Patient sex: M
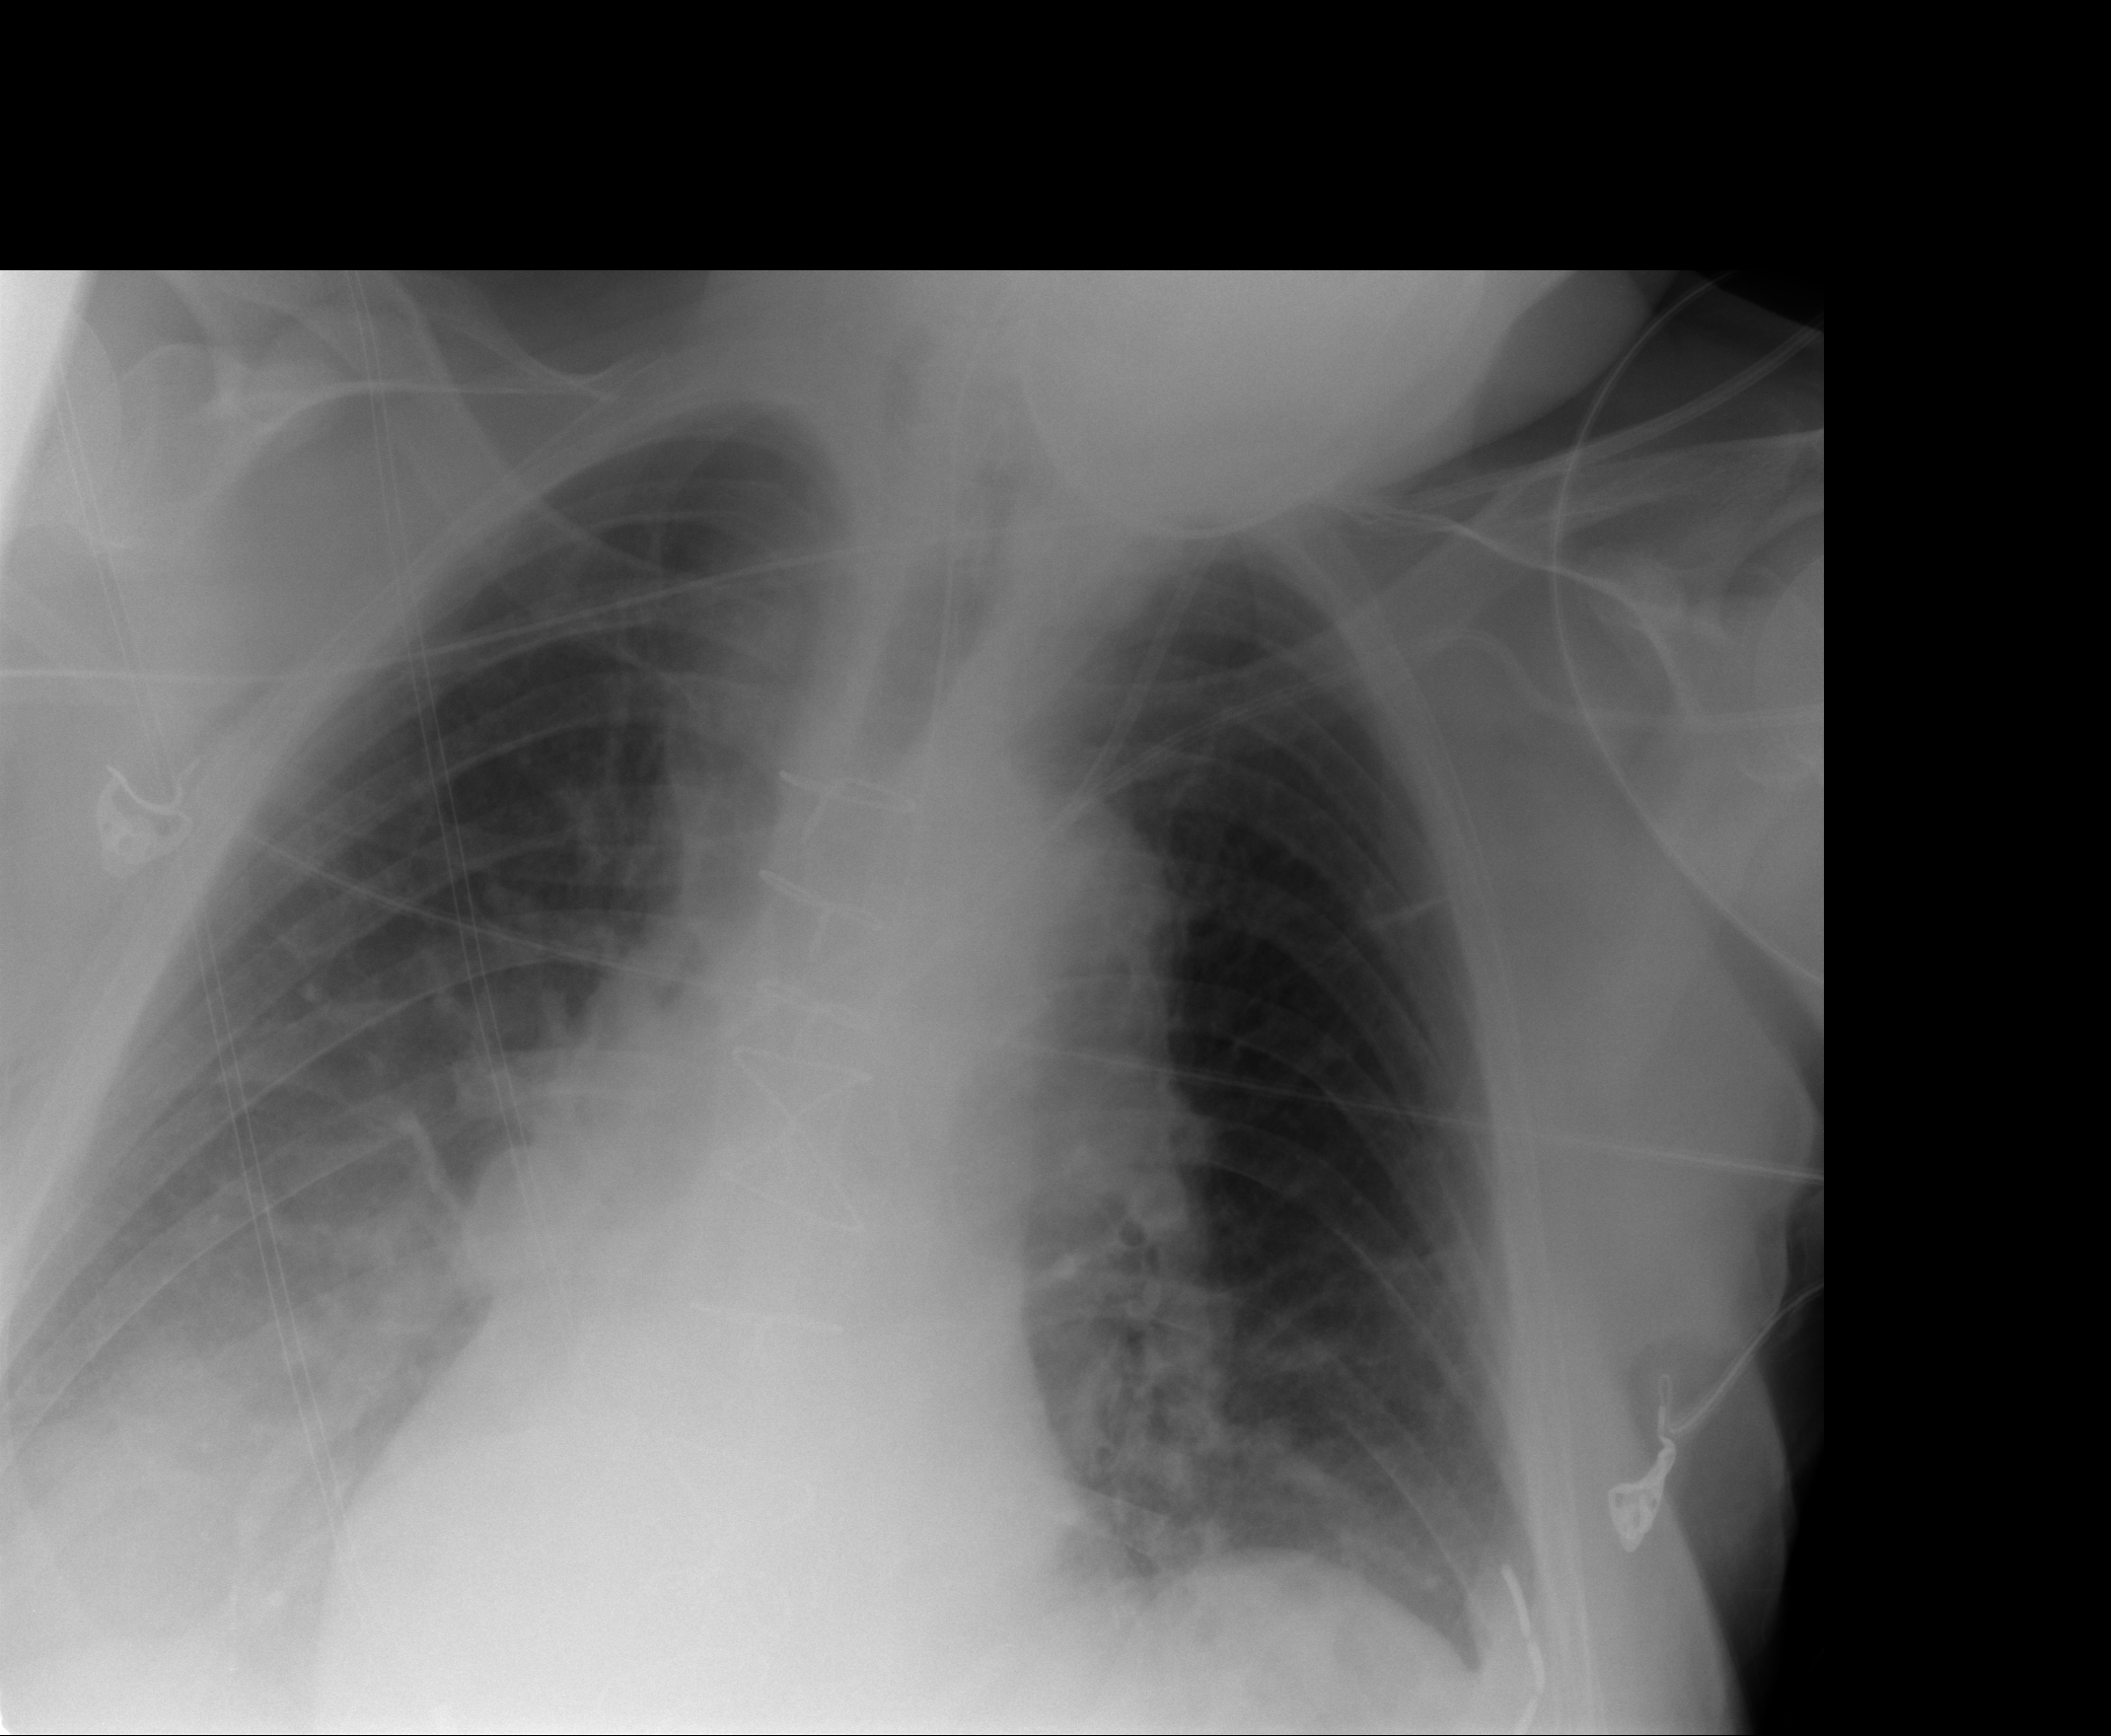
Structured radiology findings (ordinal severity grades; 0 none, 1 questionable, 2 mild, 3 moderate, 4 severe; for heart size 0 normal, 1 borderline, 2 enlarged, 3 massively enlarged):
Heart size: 0
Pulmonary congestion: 0
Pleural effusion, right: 2
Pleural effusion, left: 0
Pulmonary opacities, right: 0
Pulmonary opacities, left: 0
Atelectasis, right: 2
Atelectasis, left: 2